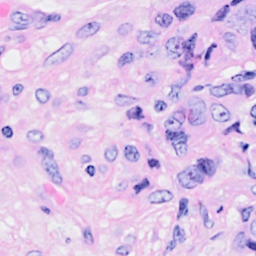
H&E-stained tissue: Breast